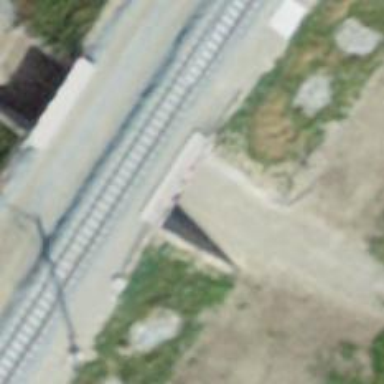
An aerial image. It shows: Track road with grade 5 surface passing through tunnel. The track is groomed for classic style and is suitable for hiking.